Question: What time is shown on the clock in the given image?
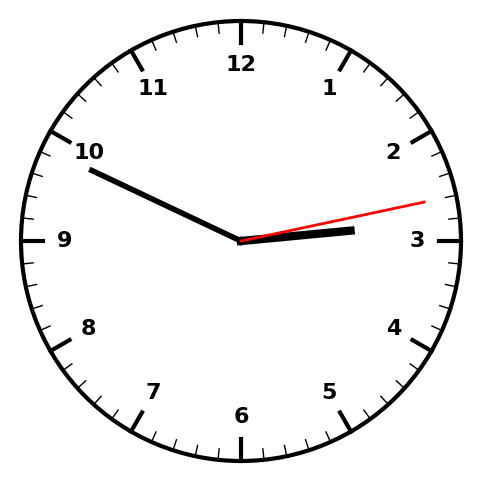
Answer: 02:49:13